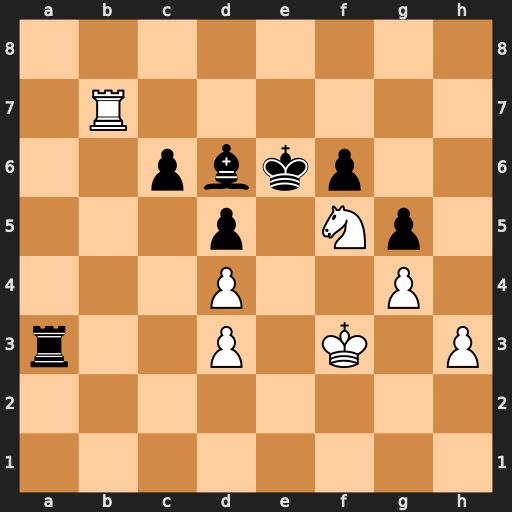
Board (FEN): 8/1R6/2pbkp2/3p1Np1/3P2P1/r2P1K1P/8/8
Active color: w
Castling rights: -
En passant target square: -
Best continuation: Ng7#